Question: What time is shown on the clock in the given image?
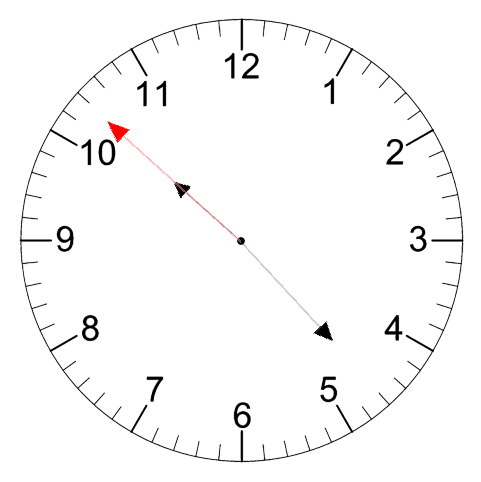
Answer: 10:22:52